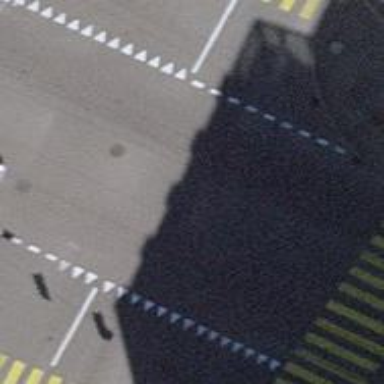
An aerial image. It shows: Road with traffic signals.